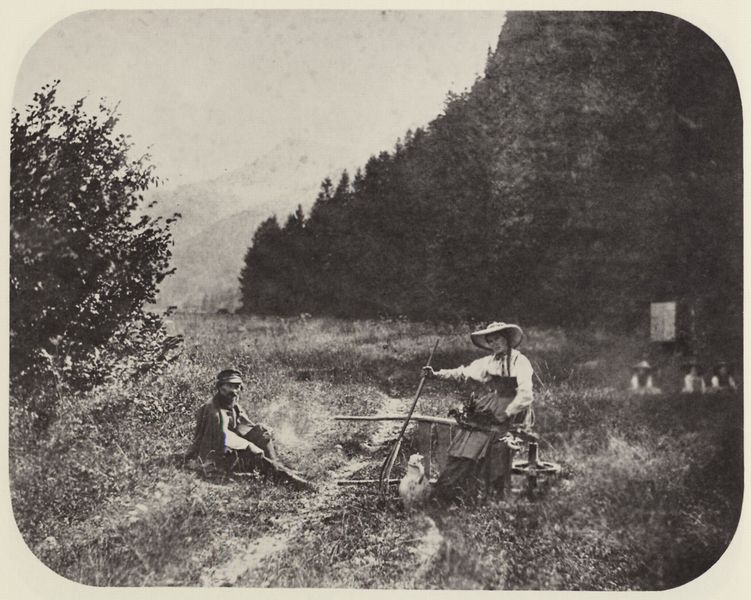
Titel: "Rastende Landarbeiterin"
Künstler: Joseph Albert
Institution: Privatsammlung
Schlagwörter: baum, berg, blätter, felsen, gruppe, himmel, laub, mann, weiß, bäume, frauen, landschaft, menschen, sitzen, blumen, frau, grau, hintergrund, holz, hut, hüte, jahrhundertwende, kleid, männer, schwarz, szene, vordergrund, blick, gras, hund, rasen, weg, wiese, rock, alt, bart, jacke, kappe, mütze, wand, band, bluse, rahmen, weit, bild, portrait, erde, feld, hügel, natur, strauch, weide, zweige, busch, gebüsch, pfad, sonne, sträucher, boden, land, mantel, sitzend, drei, paar, pflanzen, wald, arbeit, bauern, karren, kinder, stock, krug, schürze, magd, sommer, liebe, ruhe, biegung, zwei, zöpfe, arbeiterinnen, bäuerin, bäuerinnen, ernte, feldarbeit, feldweg, furchen, heu, mittag, russland, berge, gebirge, hang, wise, herbst, naiv, ausflug, pause, rast, speichen, bank, rand, sepia, rad, schubkarre, schubkarren, wagen, tannen, einfach, strohhut, zopf, hutband, krempe, sonnenhut, bauer, schneise, unscharf, waldrand, foto, fotografie, photographie, kante, lachen, schild, stangen, gefäss, wandern, flug, wälder, schwarz-weiss, uniform, soldat, stöcke, reihe, stiefel, wld, photo, tracht, ehepaar, verliebt, hamd, hain, rain, nadelwald, korsett, landpartie, naturalistisch, wagenspuren, wegrand, huhn, wanderstock, anlehnen, zuschauen, bänder, waldweg, pflug, ausruhen, umgefallen, sense, gabel, trinkgefäss, tradition, umgestürzt, landarbeiter, erholung, mähen, sensen, imker, trasse, steilwand, heugabel, egge, ausflügler, baumwand, einrad, feldarbeiterinnen, freihalten, lanarbeit, wegesbiegung, wladrand, bäüme, fofografie, flugschar